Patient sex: M
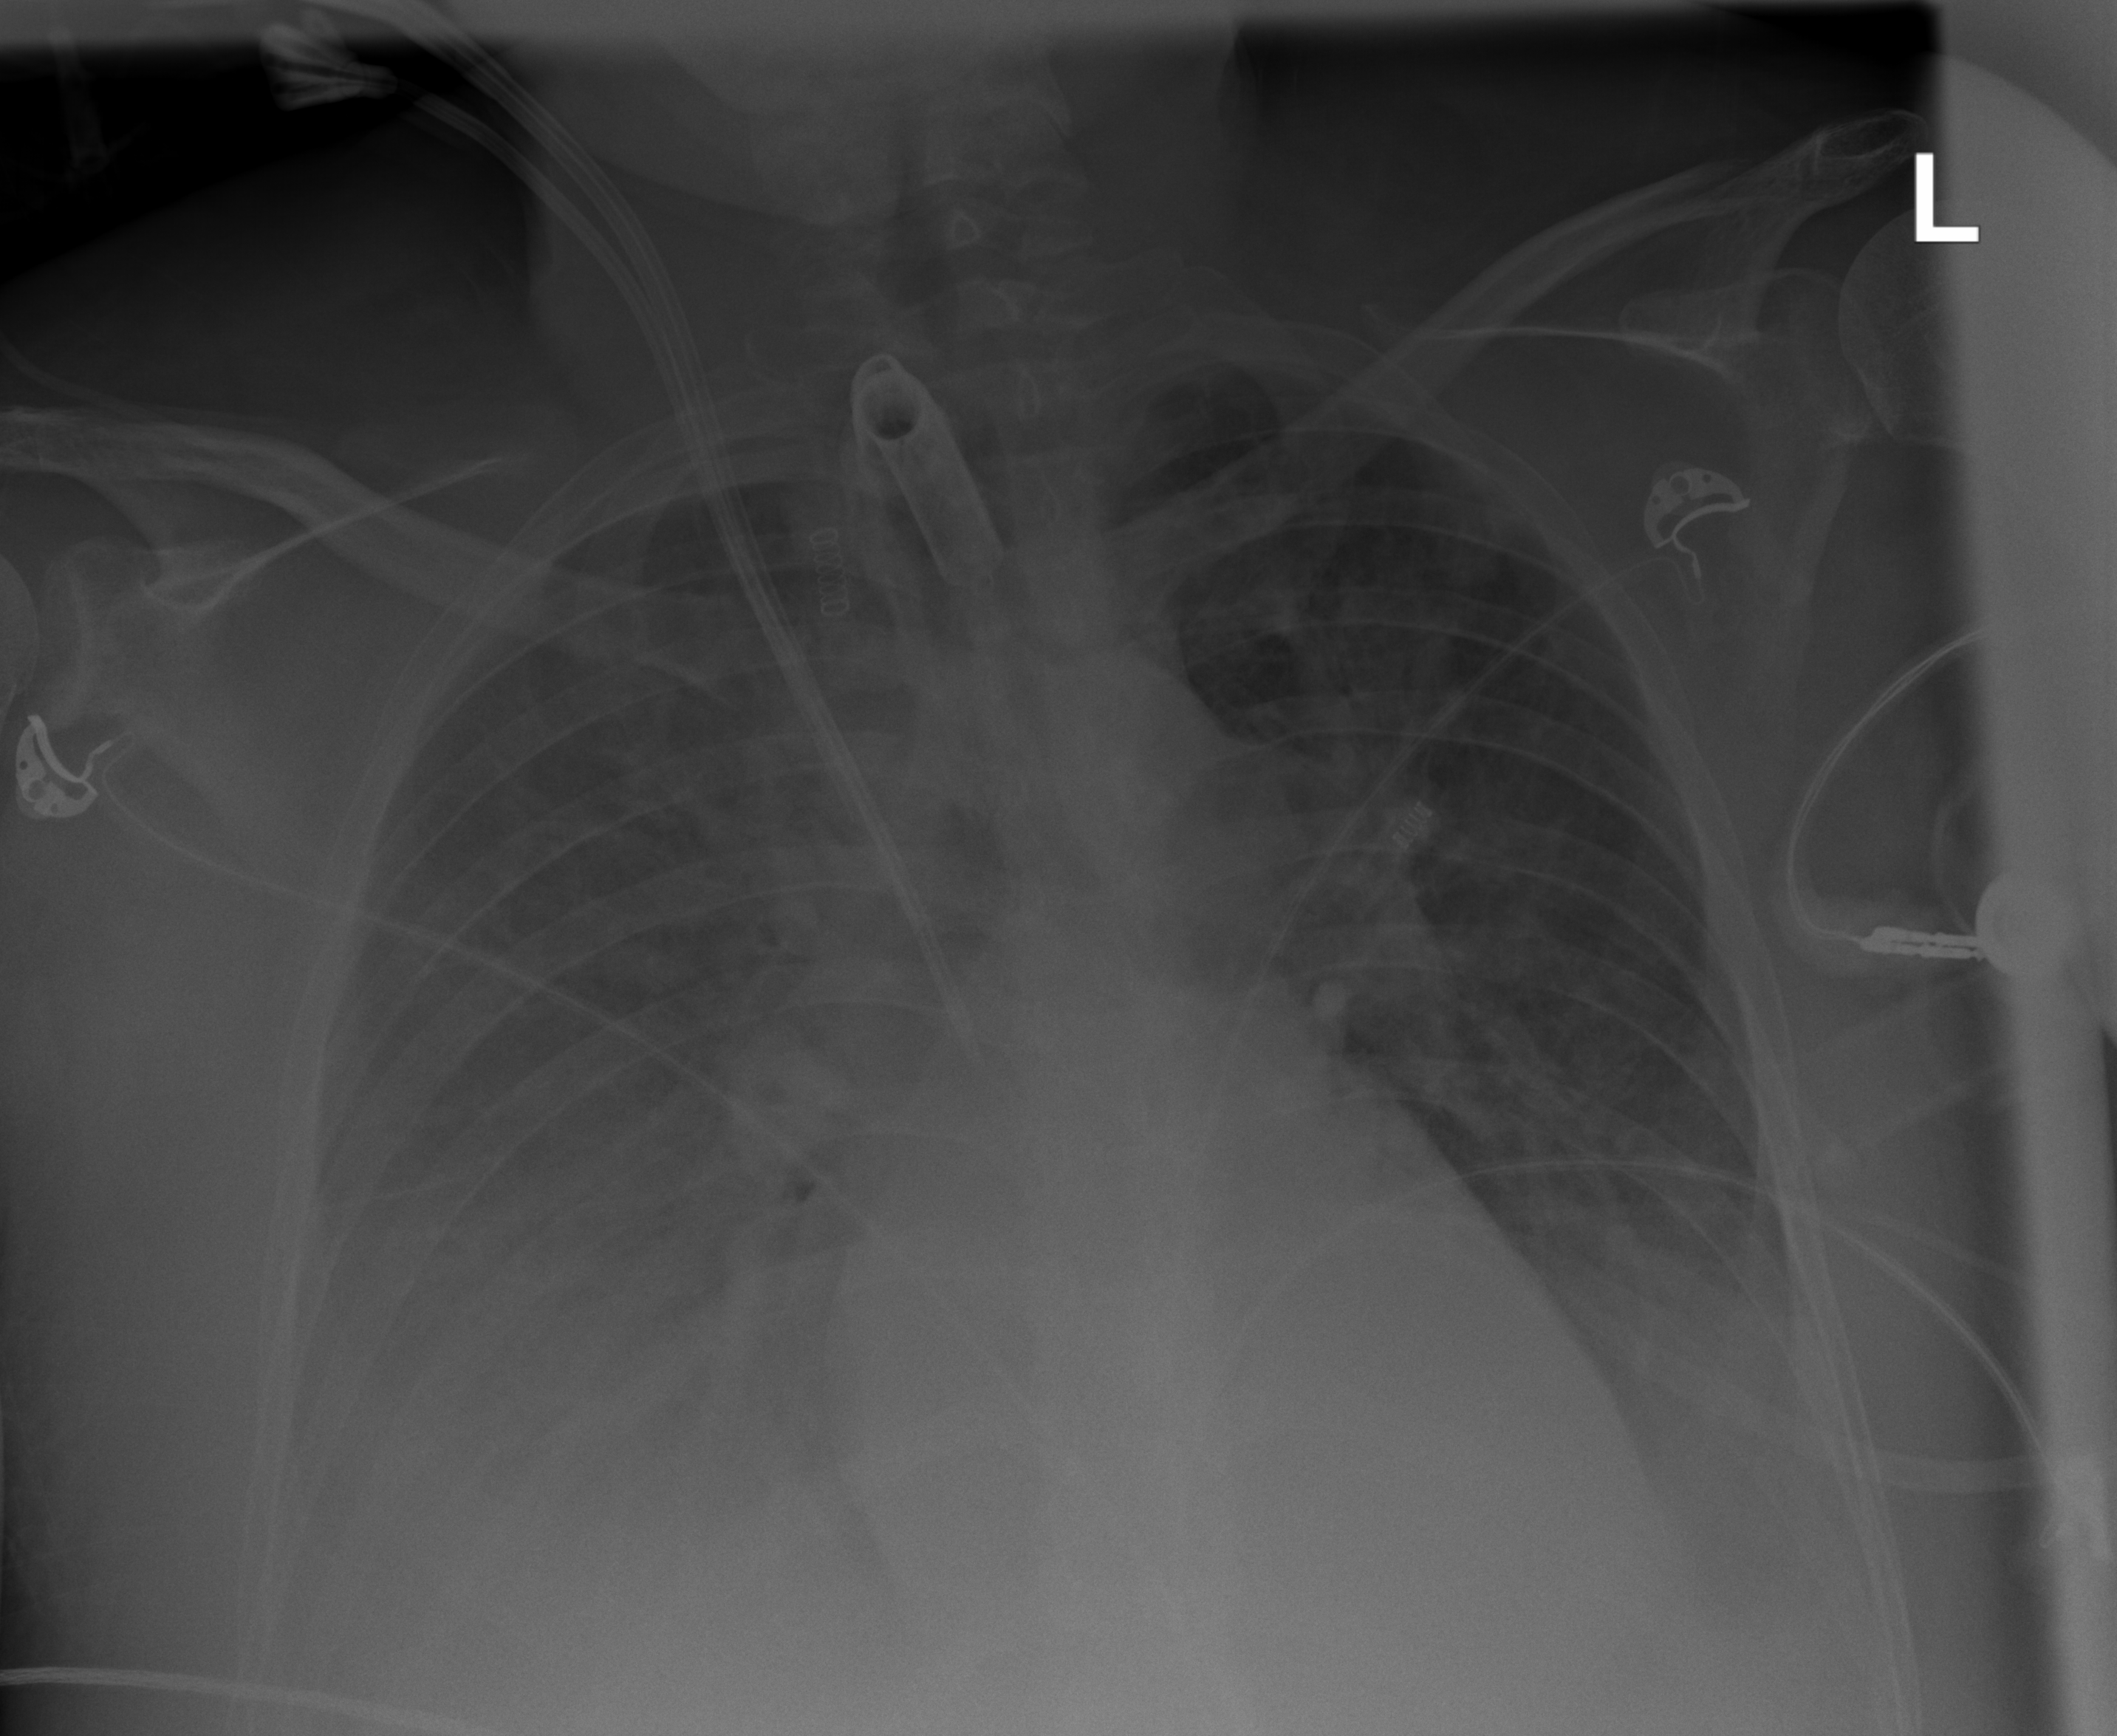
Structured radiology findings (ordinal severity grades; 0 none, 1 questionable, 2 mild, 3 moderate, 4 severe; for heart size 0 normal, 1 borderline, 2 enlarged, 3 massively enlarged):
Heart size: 1
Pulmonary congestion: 2
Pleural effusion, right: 2
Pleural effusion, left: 2
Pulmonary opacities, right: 3
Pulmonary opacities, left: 2
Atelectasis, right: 3
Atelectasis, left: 3